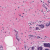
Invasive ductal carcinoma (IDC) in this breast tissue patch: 0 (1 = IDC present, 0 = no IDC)